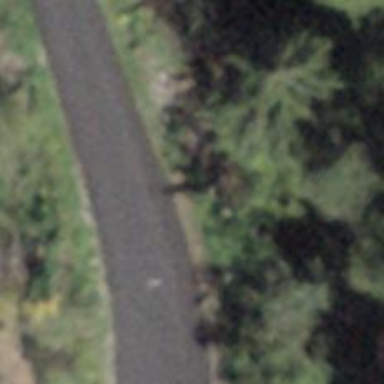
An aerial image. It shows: Unclassified road.